Interaction volume radius: 10 \u00c5
Interaction volume height: 35 \u00c5
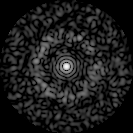
Disorder parameter: 0.8357